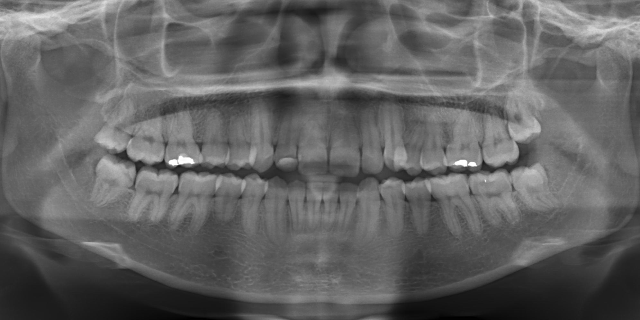
adult